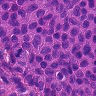
Metastatic tissue present: yes